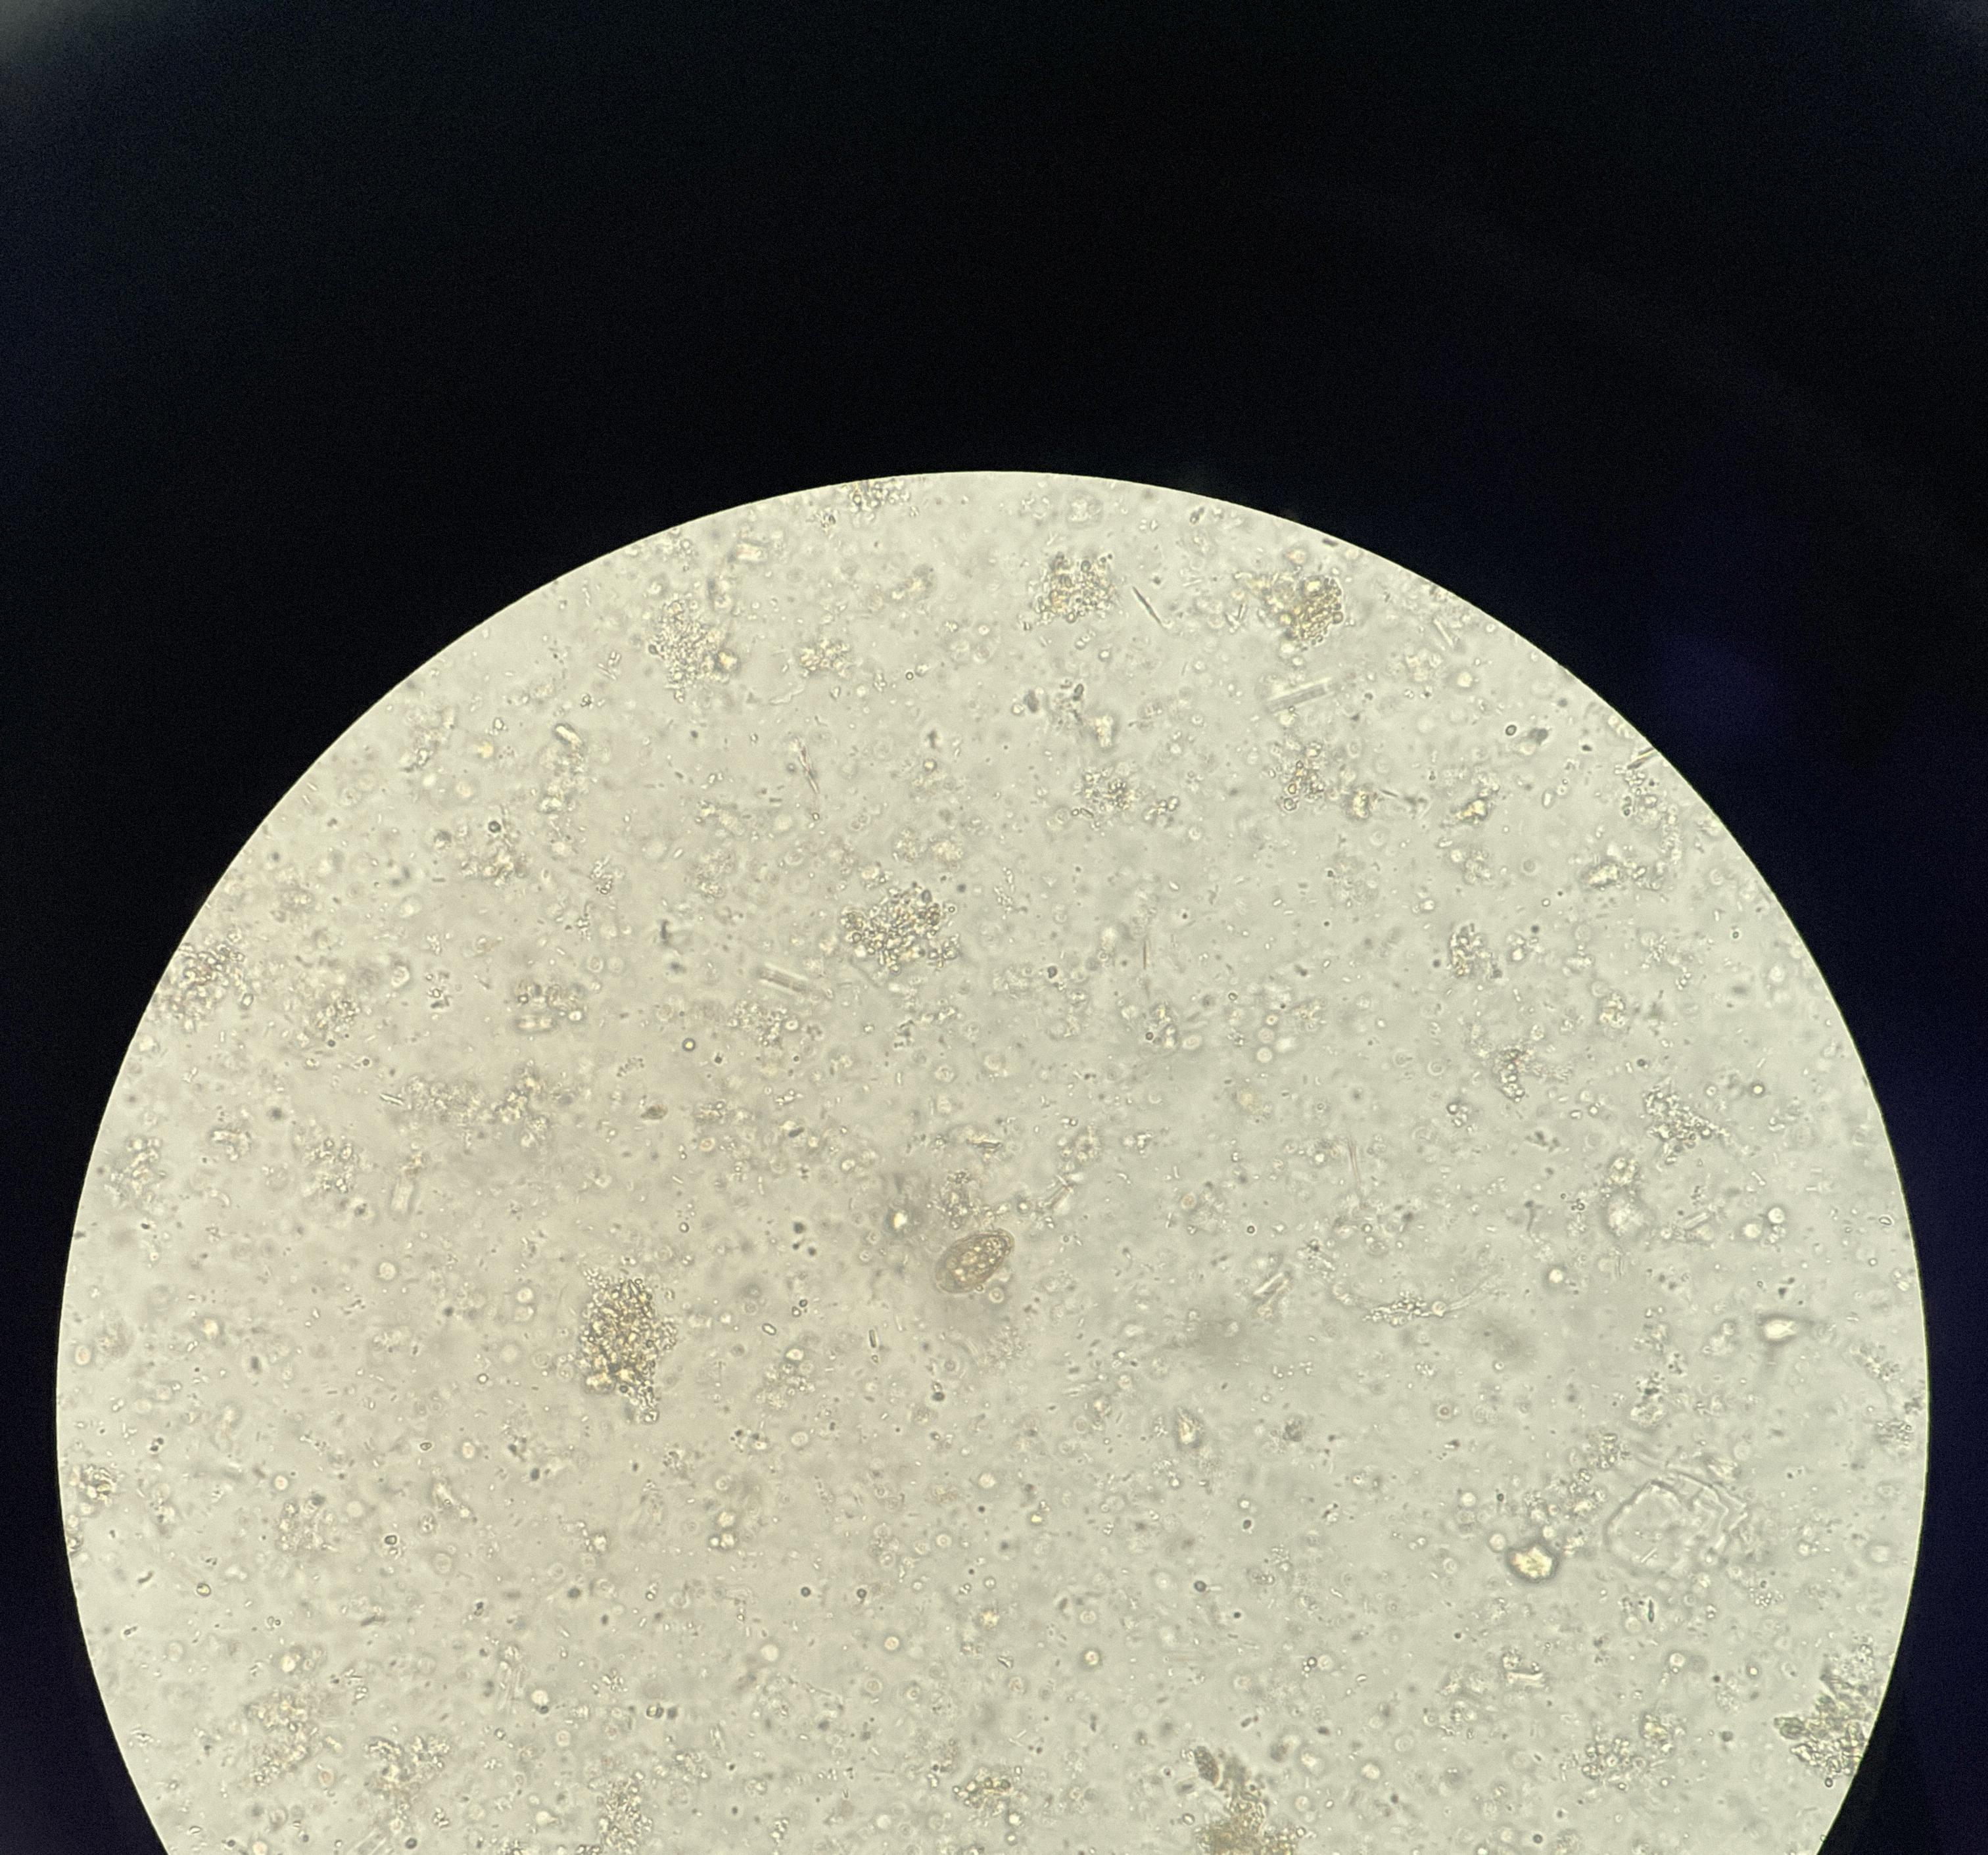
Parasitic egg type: Opisthorchis viverrine